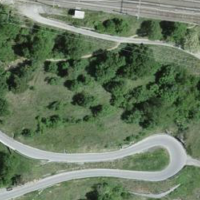
EUNIS habitat code: 52
Species observed at this site:
Prunus mahaleb
Carduelis citrinella
Cephalanthera longifolia